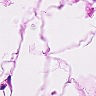
Metastatic tissue present: no